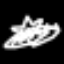
Label: octagon